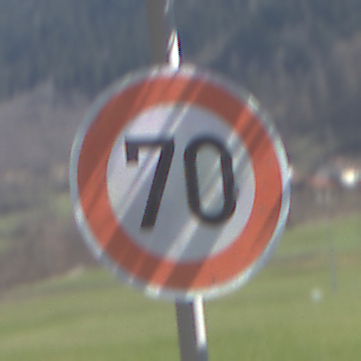
Verkehrszeichen: Geschwindigkeit70
Umgebung: Outdoor, Nature
Tageszeit: MorningAfternoon
Wetter: PartlyCloudy
Licht: Natural
Jahreszeit: NotSpecified
Kontrast: HighContrast